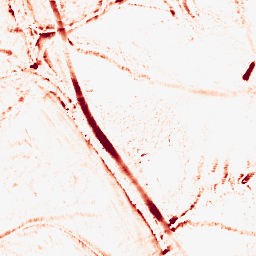
Category: morphological
Decomposition family: morphological_ellipse
Decomposition parameters: operation: opening
width: 10
height: 10
Upsampling method: sinc_hamming
Upsampling parameters: scale: 4
kernel_size: 8
Upsampling scale: 4